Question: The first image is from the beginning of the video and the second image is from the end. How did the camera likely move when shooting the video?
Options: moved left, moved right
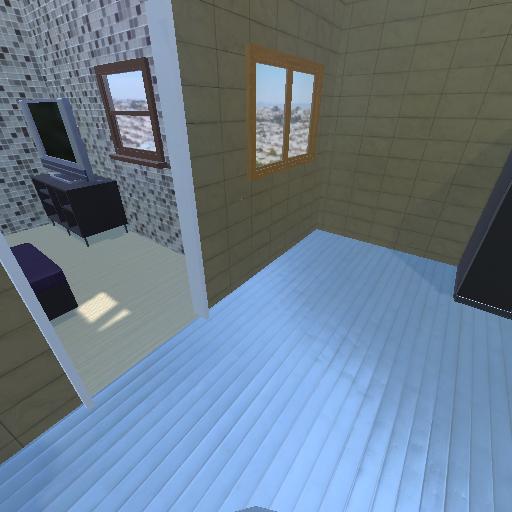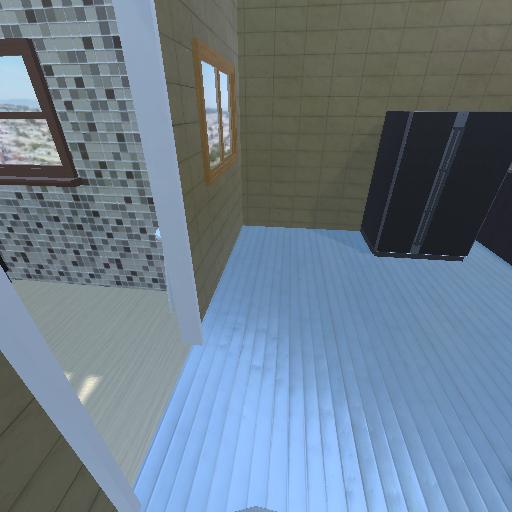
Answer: moved left